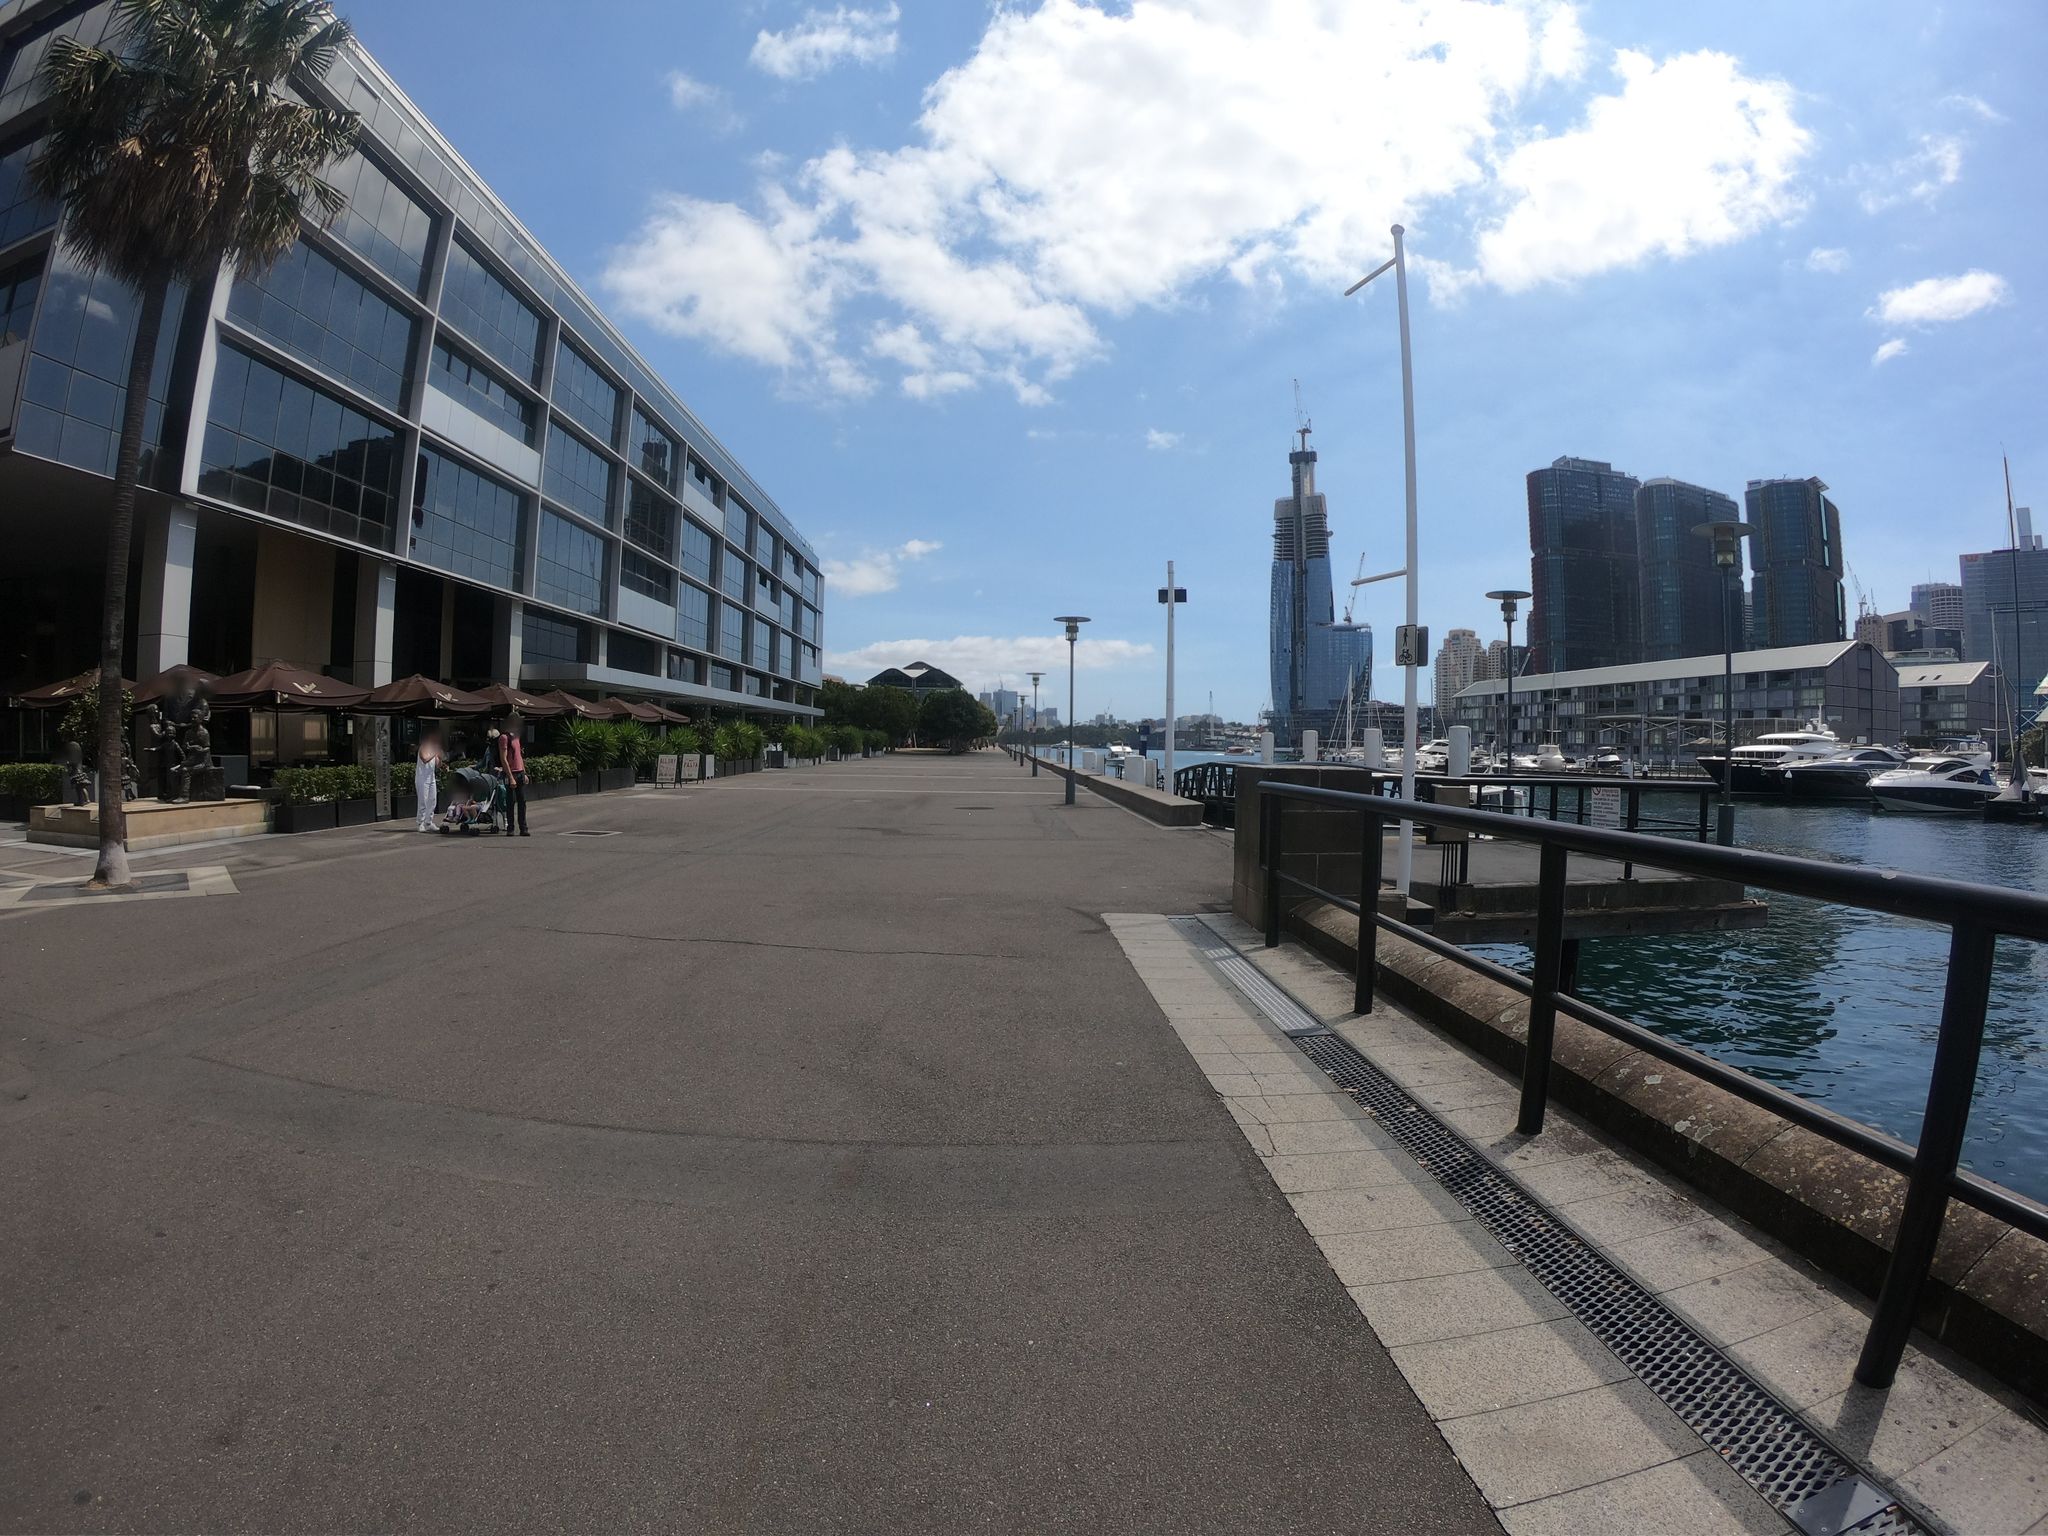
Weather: clear
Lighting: day
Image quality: good
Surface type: cycling surface
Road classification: footway
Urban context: urban centre
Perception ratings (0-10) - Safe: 5.69, Lively: 7.23, Beautiful: 7.89, Boring: 2.34, Depressing: 8.23, Wealthy: 5.69